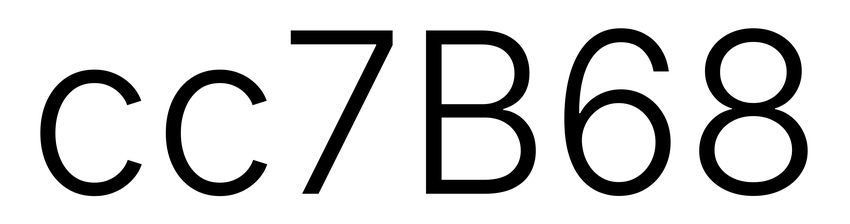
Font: Inter_Light